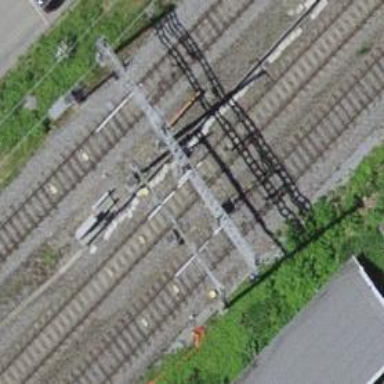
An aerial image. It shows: Railway signal.